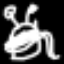
Label: frog